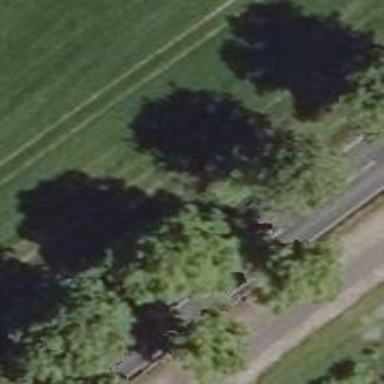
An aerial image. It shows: Deciduous tree with broadleaved leaves.